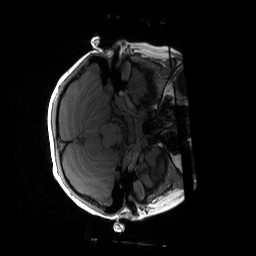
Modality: T1w
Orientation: axial
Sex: male
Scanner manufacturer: siemens
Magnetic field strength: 3 T
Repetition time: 1.9 s
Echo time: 0.00243 s